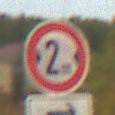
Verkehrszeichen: TatsaechlicheBreite2
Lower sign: RichtungsangabeDurchPfeile5
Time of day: SunriseSunset
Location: Outdoor (Suburban)
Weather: PartlyCloudy
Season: NotSpecified
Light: Natural